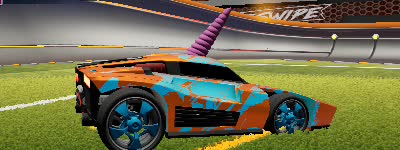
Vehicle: breakout